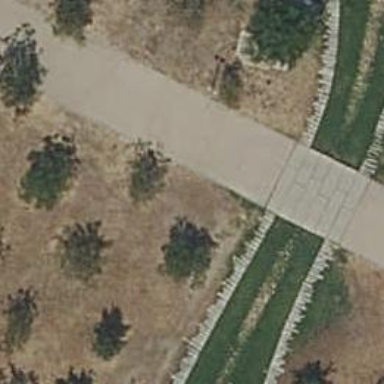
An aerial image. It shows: Footway bridge with sett surface.